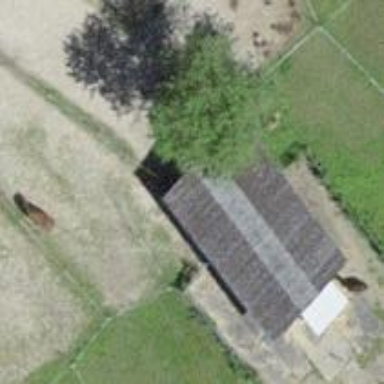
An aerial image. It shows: Shed building.